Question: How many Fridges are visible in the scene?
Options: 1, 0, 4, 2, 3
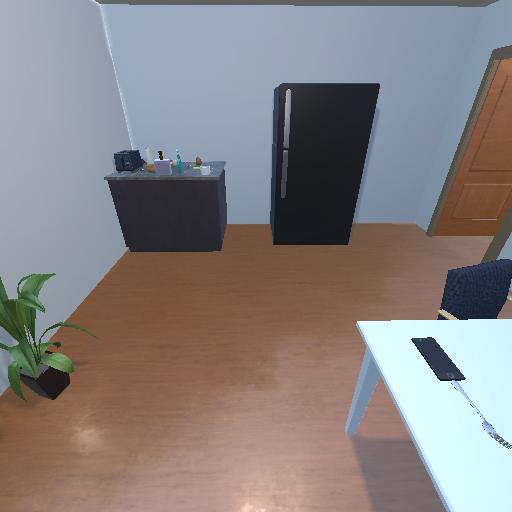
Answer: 1